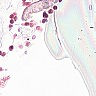
Metastatic tissue present: no